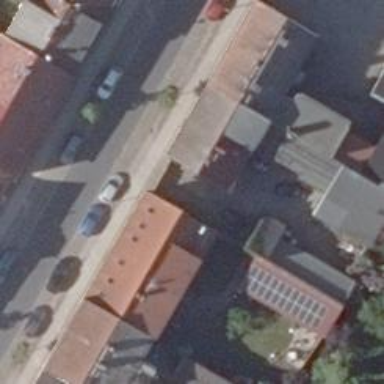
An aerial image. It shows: Beauty shop.